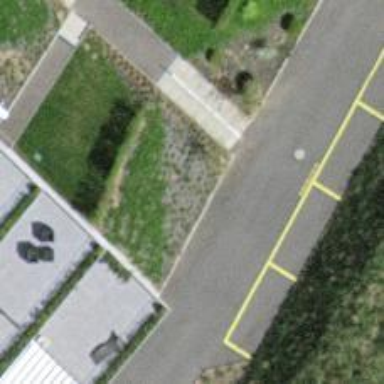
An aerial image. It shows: Set of steps on the road.